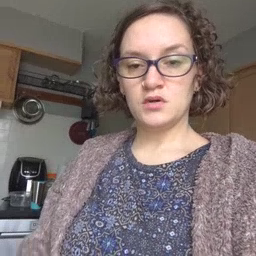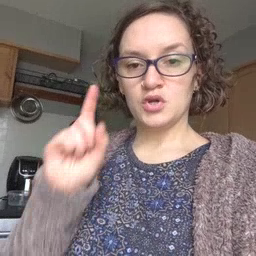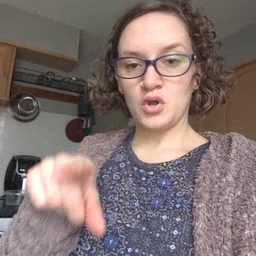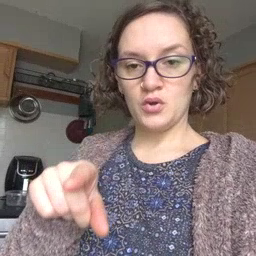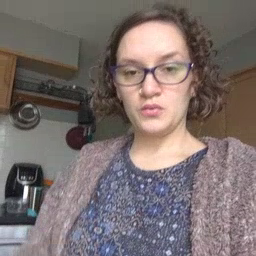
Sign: go